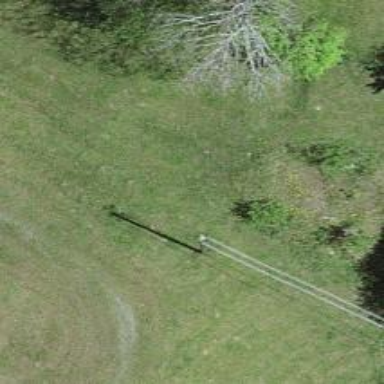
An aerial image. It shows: Minor power line.